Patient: sex M, age 60
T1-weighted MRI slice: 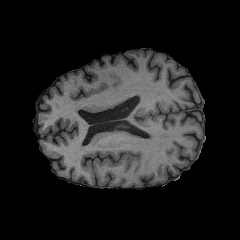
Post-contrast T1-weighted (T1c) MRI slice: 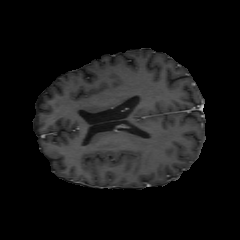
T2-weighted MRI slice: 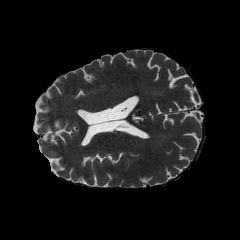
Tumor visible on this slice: no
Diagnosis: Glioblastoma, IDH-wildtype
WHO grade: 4